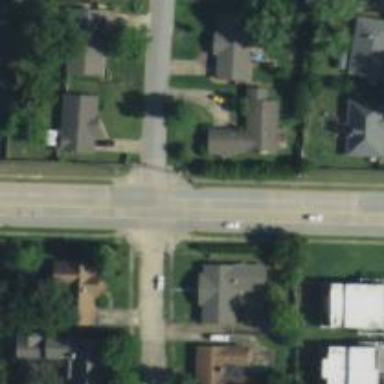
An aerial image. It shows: Road with stop sign.